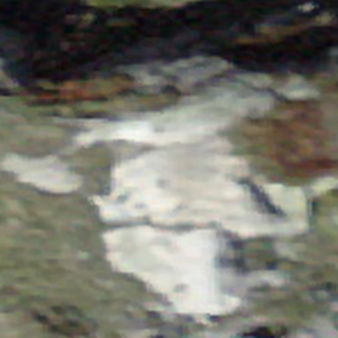
Label: other